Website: bh-photo
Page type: cross-sells
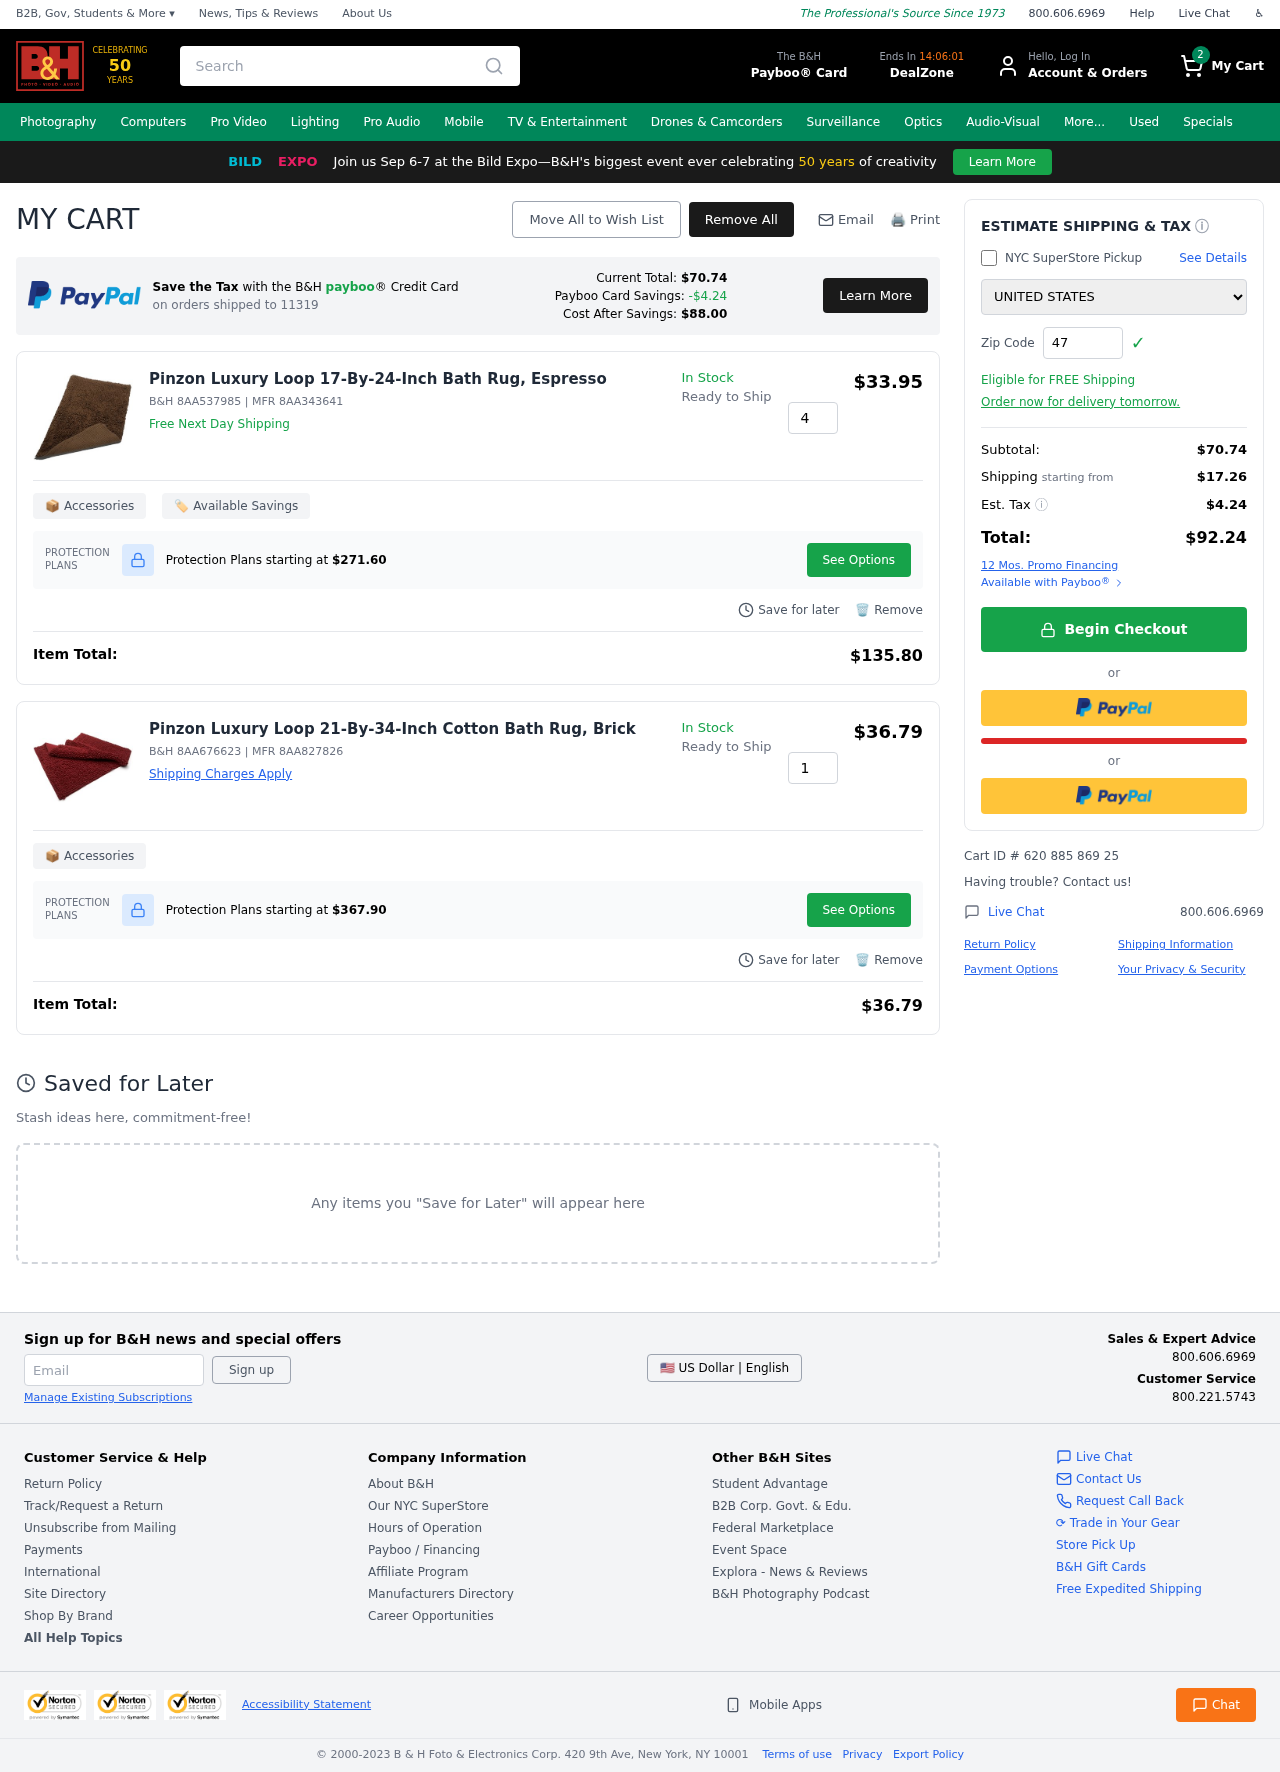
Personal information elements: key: PII_COUNTRY
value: United States
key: PII_POSTCODE
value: on orders shipped to 11319
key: PII_POSTCODE2
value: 47385
Product elements: key: PRODUCT1_NAME
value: Pinzon Luxury Loop 17-By-24-Inch Bath Rug, Espresso
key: PRODUCT1_PRICE
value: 33.95
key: PRODUCT1_QUANTITY
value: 4
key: PRODUCT2_NAME
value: Pinzon Luxury Loop 21-By-34-Inch Cotton Bath Rug, Brick
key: PRODUCT2_PRICE
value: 36.79
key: PRODUCT2_QUANTITY
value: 1
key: PRODUCT1_SKU
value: B&H 8AA537985
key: PRODUCT1_MFR
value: MFR 8AA343641
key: PRODUCT1_PROTECTION_PRICE
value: $271.60
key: PRODUCT1_ITEM_TOTAL
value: $135.80
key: PRODUCT2_SKU
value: B&H 8AA676623
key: PRODUCT2_MFR
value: MFR 8AA827826
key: PRODUCT2_PROTECTION_PRICE
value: $367.90
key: PRODUCT2_ITEM_TOTAL
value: $36.79
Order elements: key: ORDER_NUM_ITEMS
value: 2
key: PAYBOO_CURRENT_TOTAL
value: $70.74
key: ORDER_SUBTOTAL
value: $70.74
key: ORDER_SHIPPING_COST
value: $17.26
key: ORDER_TAX
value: $4.24
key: ORDER_TOTAL
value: $92.24
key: ORDER_ID
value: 620 885 869 25
Search elements: key: HEADER_SEARCH
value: Search
Other elements: key: PAYBOO_SAVINGS
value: -$4.24
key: PAYBOO_COST_AFTER_SAVINGS
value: $88.00